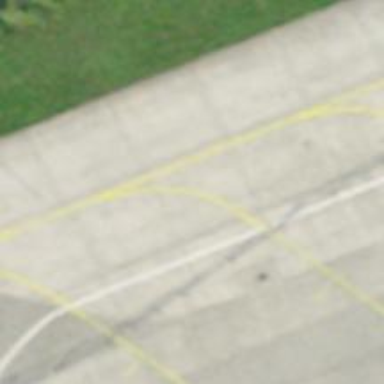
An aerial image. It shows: View of taxiway at the airport.